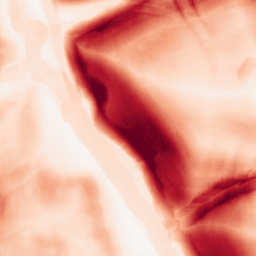
Category: morphological
Decomposition family: morphological_square
Decomposition parameters: operation: gradient
size: 15
Upsampling method: cubic_catmull_rom
Upsampling parameters: scale: 8
Upsampling scale: 8